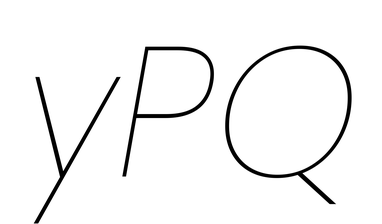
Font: Poppins-ThinItalic